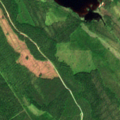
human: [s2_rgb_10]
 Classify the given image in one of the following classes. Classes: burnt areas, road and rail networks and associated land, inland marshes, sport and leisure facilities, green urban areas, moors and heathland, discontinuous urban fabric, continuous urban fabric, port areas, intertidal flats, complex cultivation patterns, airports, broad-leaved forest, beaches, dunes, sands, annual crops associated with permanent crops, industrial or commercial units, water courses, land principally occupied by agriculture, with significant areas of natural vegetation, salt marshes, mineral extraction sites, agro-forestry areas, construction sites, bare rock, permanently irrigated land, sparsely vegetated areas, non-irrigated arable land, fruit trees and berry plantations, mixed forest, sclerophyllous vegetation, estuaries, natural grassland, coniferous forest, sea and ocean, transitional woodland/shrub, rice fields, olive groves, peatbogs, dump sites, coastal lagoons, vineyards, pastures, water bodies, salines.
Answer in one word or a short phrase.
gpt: coniferous forest, mixed forest, water bodies